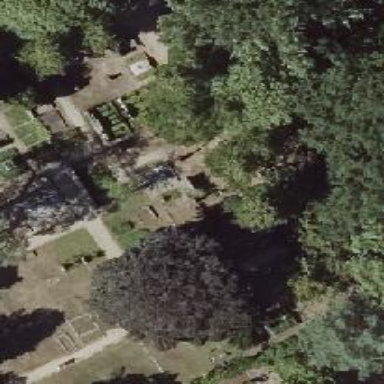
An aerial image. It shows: Historic tomb in the cemetery.